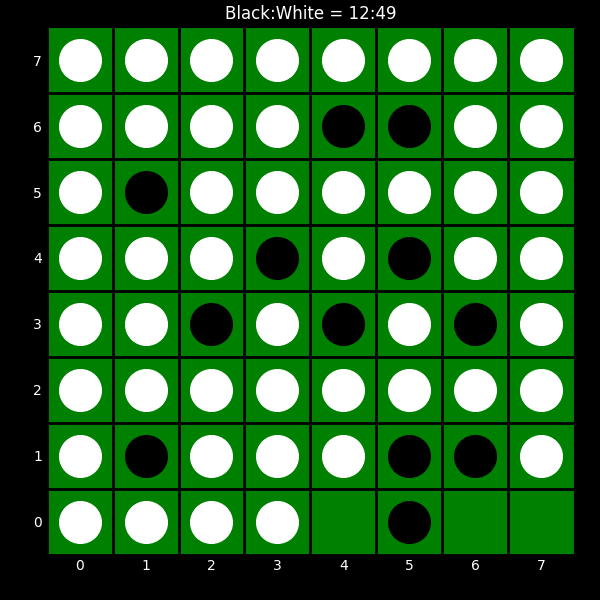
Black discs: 12
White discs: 49